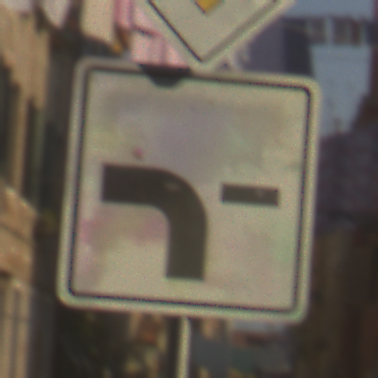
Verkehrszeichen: VerlaufVorfahrtsstrasse6
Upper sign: Vorfahrtsstrasse
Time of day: Midday
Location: Outdoor (Urban)
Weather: Clear
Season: NotSpecified
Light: Natural